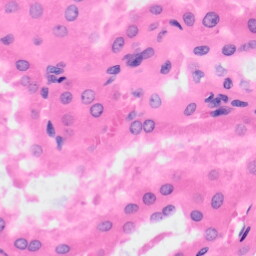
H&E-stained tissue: Kidney